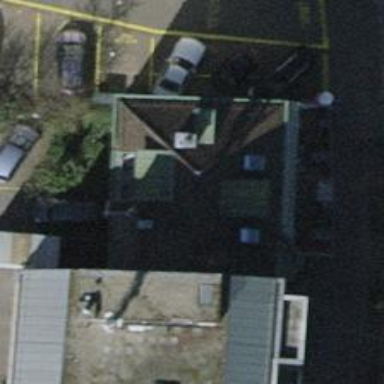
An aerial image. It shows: Cafe.